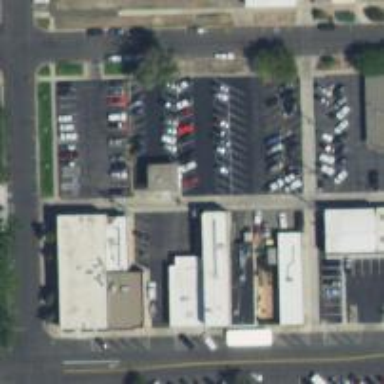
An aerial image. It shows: Parking space is available.